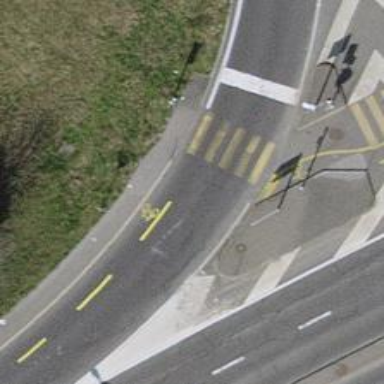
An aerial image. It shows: Crossing with traffic signals.